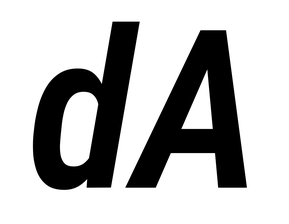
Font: Roboto-Italic_Condensed_SemiBold_Italic